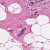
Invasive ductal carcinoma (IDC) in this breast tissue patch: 0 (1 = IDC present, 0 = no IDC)